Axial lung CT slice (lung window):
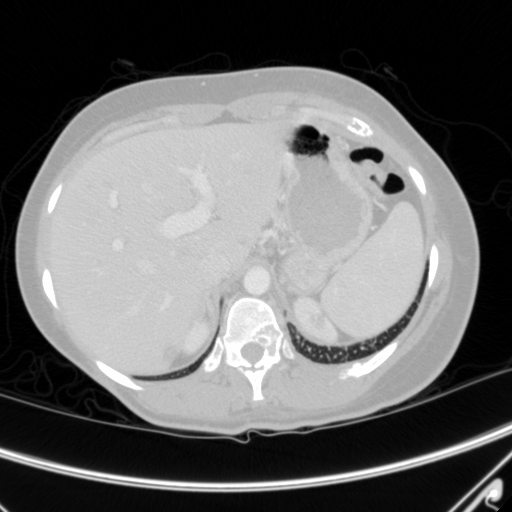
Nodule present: no